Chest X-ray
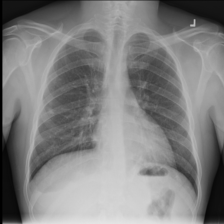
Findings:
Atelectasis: positive
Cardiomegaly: negative
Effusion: negative
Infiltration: negative
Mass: negative
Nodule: negative
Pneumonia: negative
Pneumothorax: negative
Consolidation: negative
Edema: negative
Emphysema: negative
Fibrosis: negative
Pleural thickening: negative
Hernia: negative